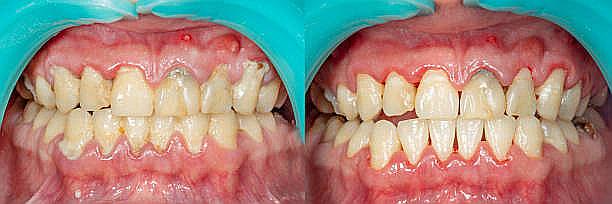
Condition: Calculus